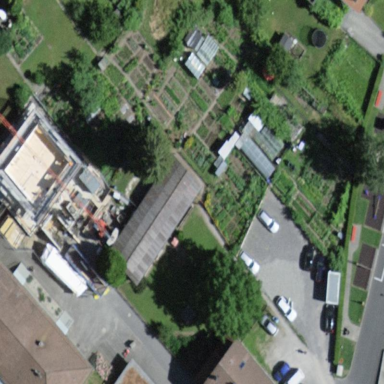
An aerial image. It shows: Allotments area.